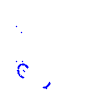
Particle: pion